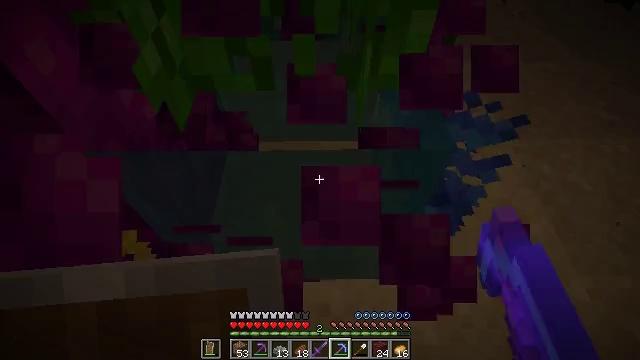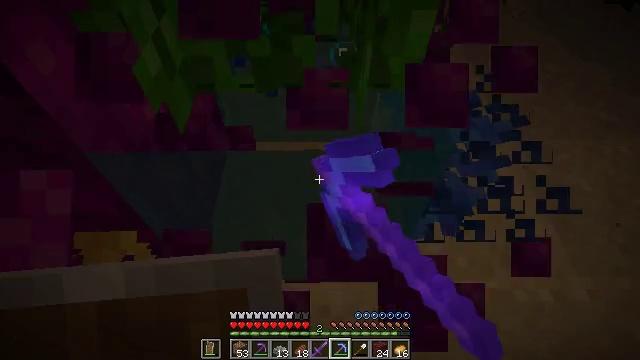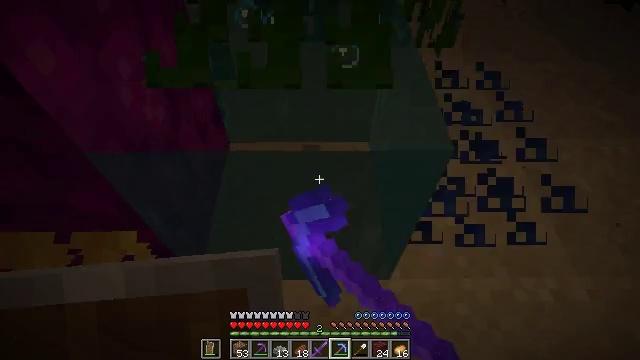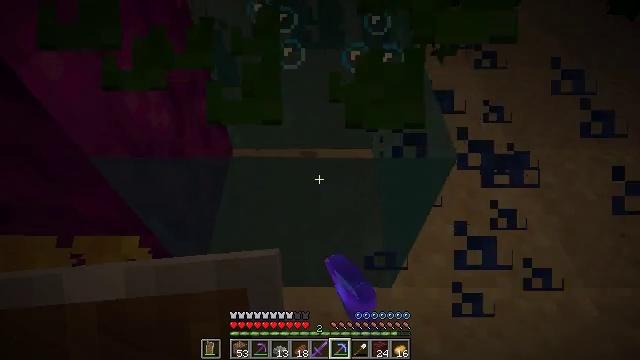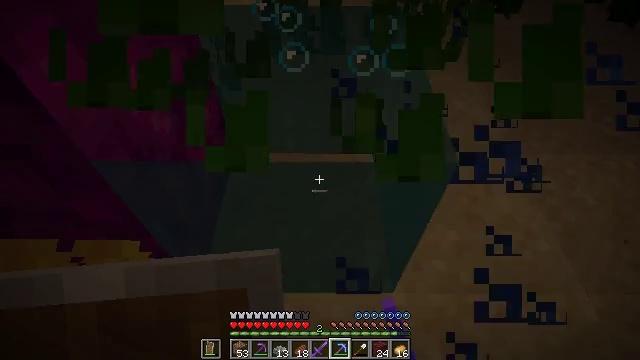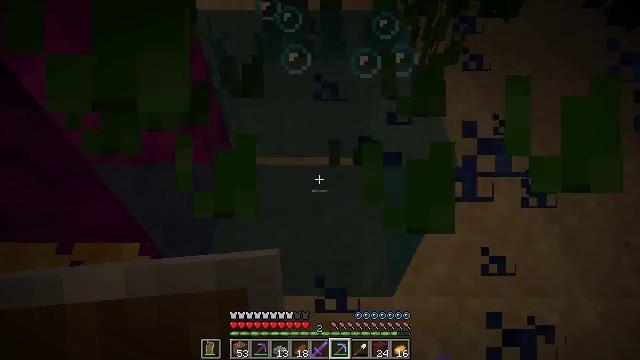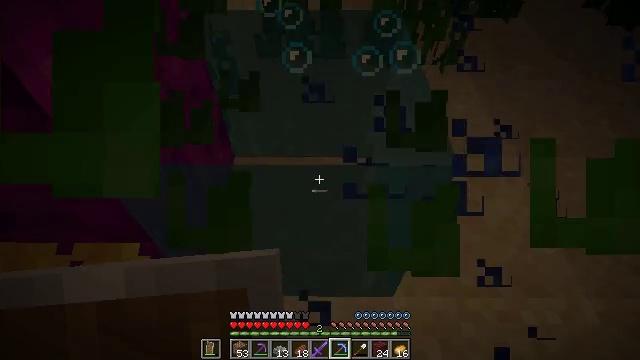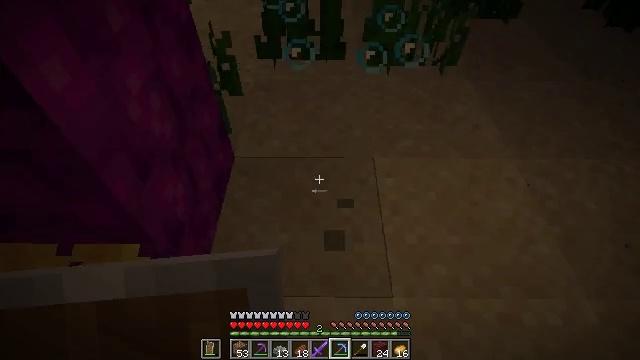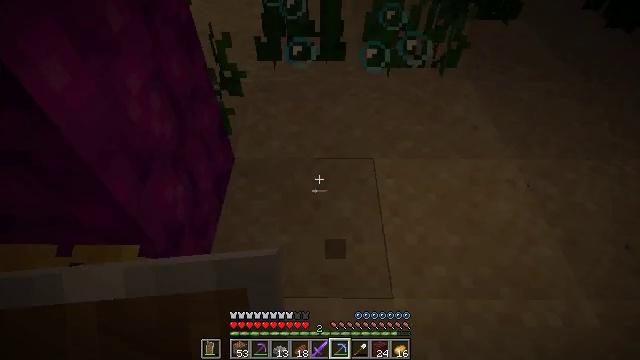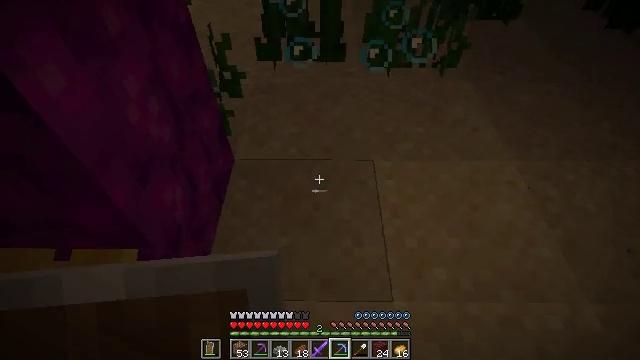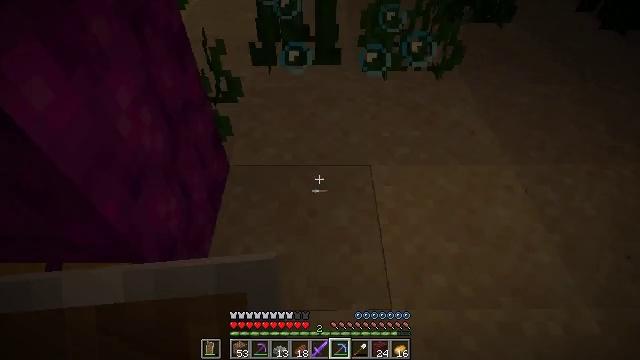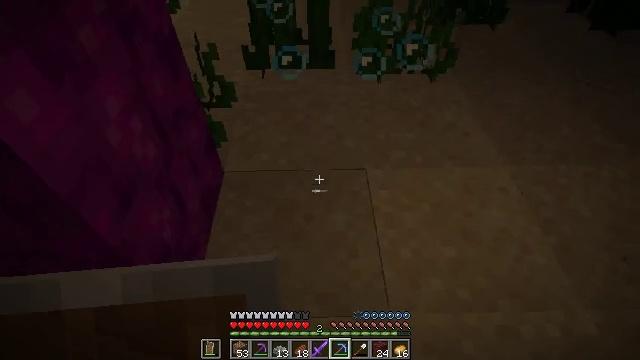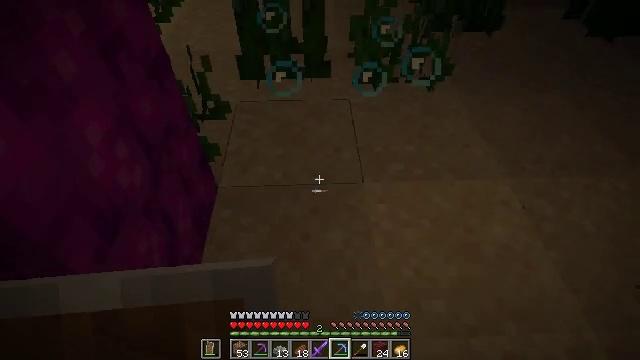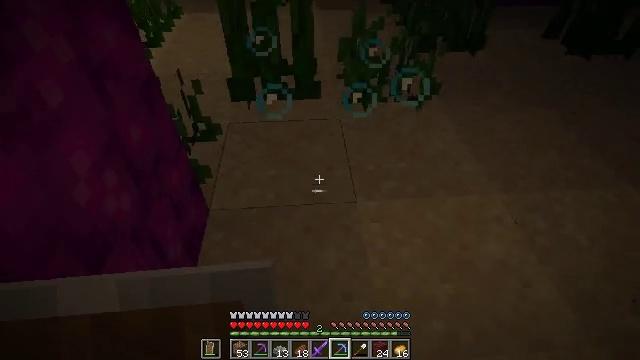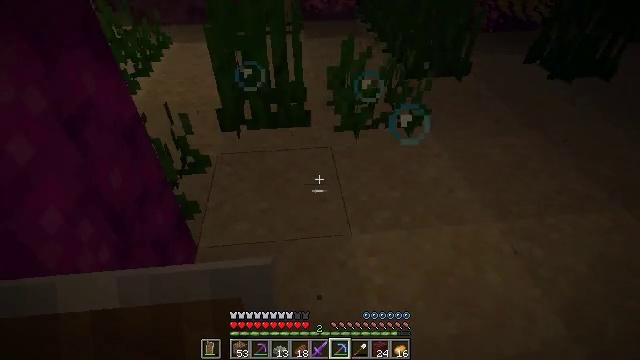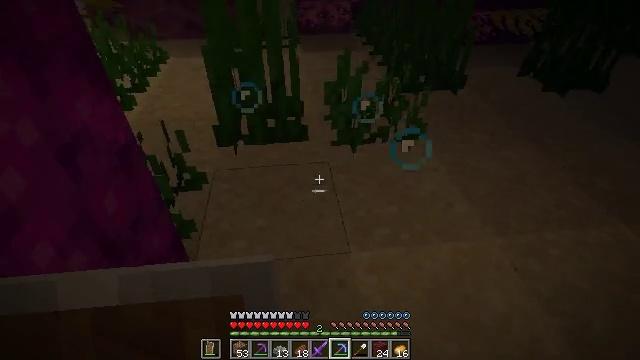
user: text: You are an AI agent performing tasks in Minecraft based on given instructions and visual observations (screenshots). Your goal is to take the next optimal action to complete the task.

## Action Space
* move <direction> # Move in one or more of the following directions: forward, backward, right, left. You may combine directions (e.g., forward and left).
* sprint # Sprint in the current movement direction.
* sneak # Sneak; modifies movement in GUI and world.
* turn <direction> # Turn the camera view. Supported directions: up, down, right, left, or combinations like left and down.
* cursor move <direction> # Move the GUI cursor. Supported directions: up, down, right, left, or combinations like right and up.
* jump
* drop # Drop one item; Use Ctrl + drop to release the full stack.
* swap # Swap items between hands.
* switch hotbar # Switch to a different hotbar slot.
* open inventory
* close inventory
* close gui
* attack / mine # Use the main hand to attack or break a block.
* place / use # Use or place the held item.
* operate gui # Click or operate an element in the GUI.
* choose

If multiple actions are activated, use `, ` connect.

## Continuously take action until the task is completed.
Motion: motion action
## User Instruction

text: Remove the fire coral fan from the structure.
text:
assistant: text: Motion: attack / mine
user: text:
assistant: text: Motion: attack / mine
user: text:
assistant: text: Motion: turn up, attack / mine
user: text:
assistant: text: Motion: no_op
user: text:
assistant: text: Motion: no_op
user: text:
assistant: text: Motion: no_op
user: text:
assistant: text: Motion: no_op
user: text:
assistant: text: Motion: no_op
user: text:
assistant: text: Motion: move forward
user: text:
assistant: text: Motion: move forward
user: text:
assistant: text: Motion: move forward, turn right
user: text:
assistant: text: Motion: move forward
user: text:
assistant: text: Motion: move forward, turn right and up
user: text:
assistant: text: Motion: move forward, turn right and up, jump
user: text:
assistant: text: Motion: move forward, turn up, jump
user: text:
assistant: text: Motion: move forward, jump
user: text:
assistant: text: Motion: move forward, turn up, jump
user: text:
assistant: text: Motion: move forward, turn up, jump
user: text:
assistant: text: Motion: move forward, turn right and up, jump
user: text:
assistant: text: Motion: move forward, turn up, jump
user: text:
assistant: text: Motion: move forward, turn up, jump
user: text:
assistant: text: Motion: move forward, turn up, jump
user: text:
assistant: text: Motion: turn up, jump
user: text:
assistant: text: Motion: turn up, jump
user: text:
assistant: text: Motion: turn up, jump
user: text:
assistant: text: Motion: turn up, jump
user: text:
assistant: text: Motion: jump
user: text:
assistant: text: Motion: jump
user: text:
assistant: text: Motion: jump
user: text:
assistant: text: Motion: move forward, jump